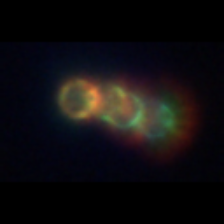
Taxon: Stephanopyxis
Group: Diatoms